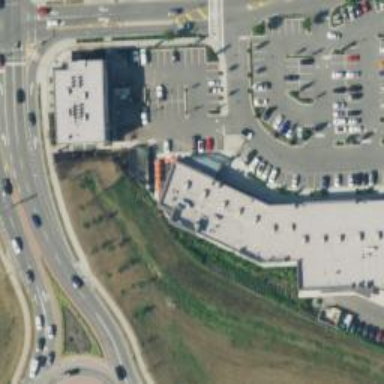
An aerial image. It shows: Fitness centre on leisure land.